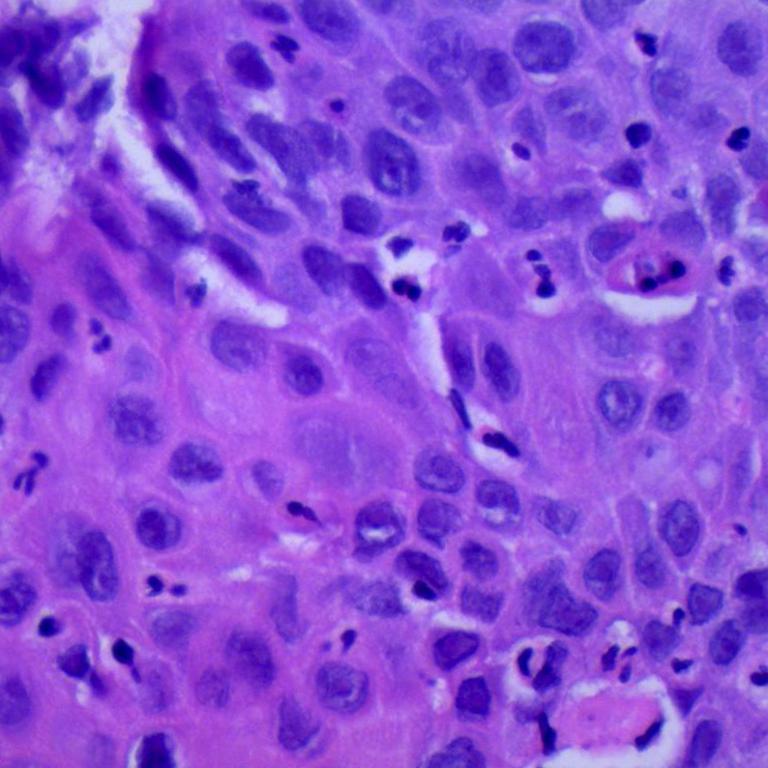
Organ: lung
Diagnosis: squamous carcinomas